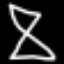
Label: hourglass